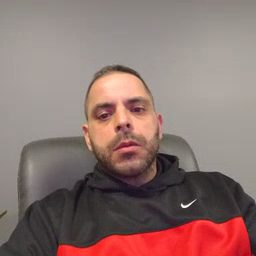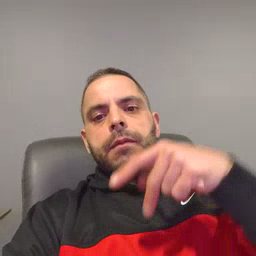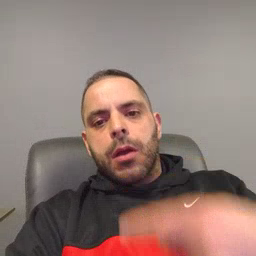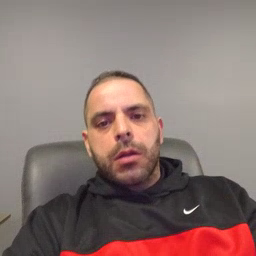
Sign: fall